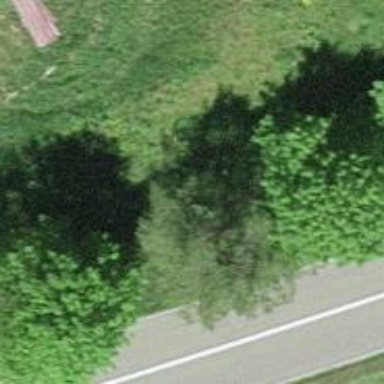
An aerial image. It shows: Evergreen needleleaved tree typically found in agricultural areas.